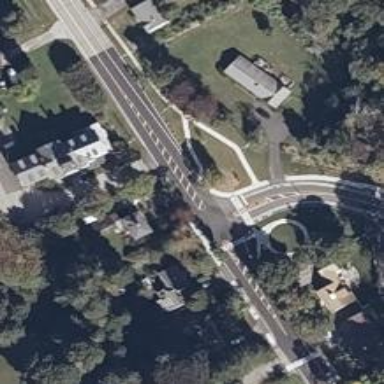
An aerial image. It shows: Road with stop sign.